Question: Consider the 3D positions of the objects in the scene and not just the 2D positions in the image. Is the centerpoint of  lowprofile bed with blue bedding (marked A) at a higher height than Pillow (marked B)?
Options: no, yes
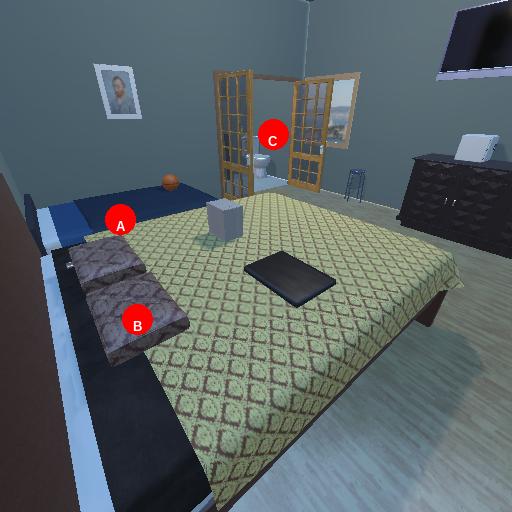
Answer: no